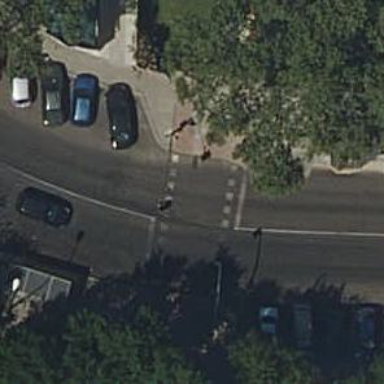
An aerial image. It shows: Crossing on the footway with traffic signals.